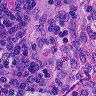
Metastatic tissue present: no